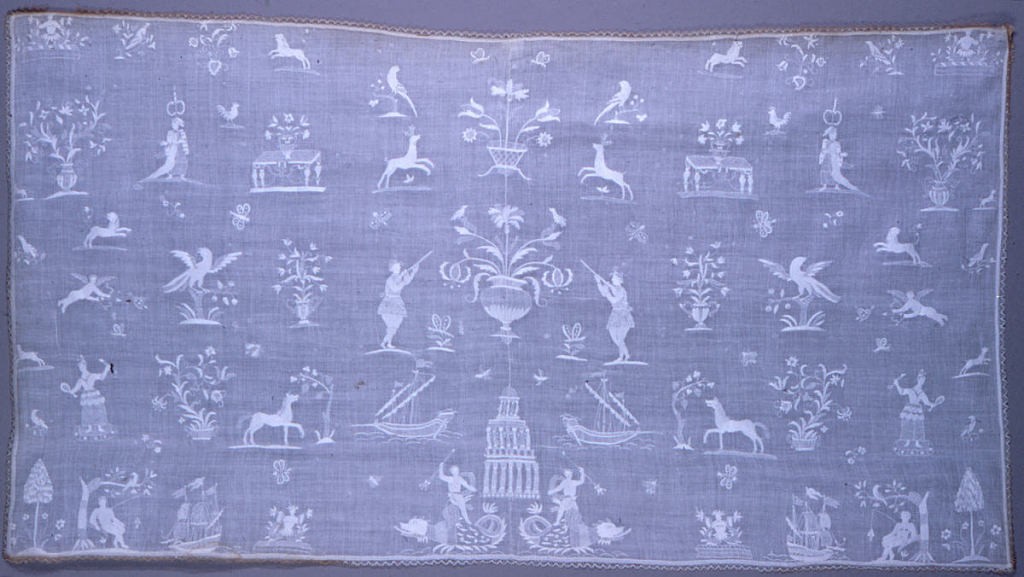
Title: Panel
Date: ca. 1700
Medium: linen Technique: embroidery with open work on plain weave
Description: Horizontal rectangular panel of white linen embroidery and open work on a sheer white plain weave ground.  Motifs include vases of flowers, cupids with arrows, ships, roosters.  On the center line, two mermen with tridents riding sea monsters flanking a domed building.